Question: I am trying to roll up 19 lines of code into a single for loop, but I am feeling a bit stumped. The reason I ask, is because I want the grid to be other sizes instead of 5.
In 'Main::drawHexGridAdvanced()', I am trying to deduce the similarities between each line as opposed to 'Main::drawHexGridBasic()' where I am hard-coding values.
I am not sure how to determine the start of the 'x' for each column in each row, because the pattern for 'n == 5' is '0, -1 -2 -2 -2' after that each consecutive column is just incremented except when the loop reaches the halfway point...
## Information and Understanding
'''
'n' must be odd
n | columns-per row sequence
--+-------------------------
3 | 2 3 2
5 | 3 4 5 4 3
7 | 4 5 6 7 6 5 4
9 | 5 6 7 8 9 8 7 6 5
'''
'''
int[] columns(int n) {
int[] columns = new int[n];
int h = (int) java.lang.Math.floor(n / 2);
for (int i = 0; i < n; i++) {
columns[i] = n - java.lang.Math.abs(i - h);
}
return columns;
}
// Prints [5, 6, 7, 8, 9, 8, 7, 6, 5]
System.out.println(java.util.Arrays.toString(columns(n)));
'''
Python looks so much more elegant:
'''
def hex(n):
for x in [(n-abs(x-int(n/2))) for x in range(n)]:
for y in range(n-x):
print(' ', end=''),
for y in range(x):
print(' * ', end=''),
print('')
# * * *
# * * * *
# * * * * *
# * * * *
# * * *
'''
Here is my expected output:

'''
package Foo.Bar.Hexagon;
import java.awt.BasicStroke;
import java.awt.Color;
import java.awt.Dimension;
import java.awt.Font;
import java.awt.FontMetrics;
import java.awt.Graphics;
import java.awt.Graphics2D;
import java.awt.Stroke;
import javax.swing.JFrame;
import javax.swing.JPanel;
public class Main extends JPanel {
private static final long serialVersionUID = 1L;
private final int WIDTH = 1200;
private final int HEIGHT = 800;
private final int W2 = WIDTH / 2;
private final int H2 = HEIGHT / 2;
private Font font = new Font("Arial", Font.BOLD, 24);
FontMetrics metrics;
public Main() {
setPreferredSize(new Dimension(WIDTH, HEIGHT));
}
@Override
public void paintComponent(Graphics g) {
Graphics2D g2d = (Graphics2D) g;
g2d.setStroke(new BasicStroke(4.0f, BasicStroke.CAP_SQUARE, BasicStroke.JOIN_MITER));
g2d.setFont(font);
metrics = g.getFontMetrics();
drawCircle(g2d, W2, H2, 660, true, true, 0x4488FF, 0);
drawHexGridAdvanced(g2d, 5, 60);
}
private void drawHexGridAdvanced(Graphics g, int n, int r) {
double ang30 = Math.toRadians(30);
double xOff = Math.cos(ang30) * r;
double yOff = Math.sin(ang30) * r;
int h = n / 2;
int cols = 0;
int row = 0;
int col = 0;
cols = 3;
row = 0; col = 0;
drawHex(g, +0, -h + row, (int) (W2 + xOff * (-cols + (col * 2 + 1))), (int) (H2 - yOff * (n - cols) * 3), r);
row = 0; col = 1;
drawHex(g, +1, -h + row, (int) (W2 + xOff * (-cols + (col * 2 + 1))), (int) (H2 - yOff * (n - cols) * 3), r);
row = 0; col = 2;
drawHex(g, +2, -h + row, (int) (W2 + xOff * (-cols + (col * 2 + 1))), (int) (H2 - yOff * (n - cols) * 3), r);
cols = 4;
row = 1; col = 0;
drawHex(g, -1, -h + row, (int) (W2 + xOff * (-cols + (col * 2 + 1))), (int) (H2 - yOff * (n - cols) * 3), r);
row = 1; col = 1;
drawHex(g, +0, -h + row, (int) (W2 + xOff * (-cols + (col * 2 + 1))), (int) (H2 - yOff * (n - cols) * 3), r);
row = 1; col = 2;
drawHex(g, +1, -h + row, (int) (W2 + xOff * (-cols + (col * 2 + 1))), (int) (H2 - yOff * (n - cols) * 3), r);
row = 1; col = 3;
drawHex(g, +2, -h + row, (int) (W2 + xOff * (-cols + (col * 2 + 1))), (int) (H2 - yOff * (n - cols) * 3), r);
cols = 5;
row = 2; col = 0;
drawHex(g, -2, -h + row, (int) (W2 + xOff * (-cols + (col * 2 + 1))), (int) (H2 + yOff * (n - cols) * 3), r);
row = 2; col = 1;
drawHex(g, -1, -h + row, (int) (W2 + xOff * (-cols + (col * 2 + 1))), (int) (H2 + yOff * (n - cols) * 3), r);
row = 2; col = 2;
drawHex(g, +0, -h + row, (int) (W2 + xOff * (-cols + (col * 2 + 1))), (int) (H2 + yOff * (n - cols) * 3), r);
row = 2; col = 3;
drawHex(g, +1, -h + row, (int) (W2 + xOff * (-cols + (col * 2 + 1))), (int) (H2 + yOff * (n - cols) * 3), r);
row = 2; col = 4;
drawHex(g, +2, -h + row, (int) (W2 + xOff * (-cols + (col * 2 + 1))), (int) (H2 + yOff * (n - cols) * 3), r);
cols = 4;
row = 3; col = 0;
drawHex(g, -2, -h + row, (int) (W2 + xOff * (-cols + (col * 2 + 1))), (int) (H2 + yOff * (n - cols) * 3), r);
row = 3; col = 1;
drawHex(g, -1, -h + row, (int) (W2 + xOff * (-cols + (col * 2 + 1))), (int) (H2 + yOff * (n - cols) * 3), r);
row = 3; col = 2;
drawHex(g, +0, -h + row, (int) (W2 + xOff * (-cols + (col * 2 + 1))), (int) (H2 + yOff * (n - cols) * 3), r);
row = 3; col = 3;
drawHex(g, +1, -h + row, (int) (W2 + xOff * (-cols + (col * 2 + 1))), (int) (H2 + yOff * (n - cols) * 3), r);
cols = 3;
row = 4; col = 0;
drawHex(g, -2, -h + row, (int) (W2 + xOff * (-cols + (col * 2 + 1))), (int) (H2 + yOff * (n - cols) * 3), r);
row = 4; col = 1;
drawHex(g, -1, -h + row, (int) (W2 + xOff * (-cols + (col * 2 + 1))), (int) (H2 + yOff * (n - cols) * 3), r);
row = 4; col = 2;
drawHex(g, +0, -h + row, (int) (W2 + xOff * (-cols + (col * 2 + 1))), (int) (H2 + yOff * (n - cols) * 3), r);
}
private void drawHexGridBasic(Graphics g, int n, int r) {
double ang30 = Math.toRadians(30);
double xOff = Math.cos(ang30) * r;
double yOff = Math.sin(ang30) * r;
int h = n / 2;
drawHex(g, +0, -2, W2 - (int) (xOff * 2), H2 - (int) (yOff * 6), r);
drawHex(g, +1, -2, W2 - (int) (xOff * 0), H2 - (int) (yOff * 6), r);
drawHex(g, +2, -2, W2 + (int) (xOff * 2), H2 - (int) (yOff * 6), r);
drawHex(g, -1, -1, W2 - (int) (xOff * 3), H2 - (int) (yOff * 3), r);
drawHex(g, +0, -1, W2 - (int) (xOff * 1), H2 - (int) (yOff * 3), r);
drawHex(g, +1, -1, W2 + (int) (xOff * 1), H2 - (int) (yOff * 3), r);
drawHex(g, +2, -1, W2 + (int) (xOff * 3), H2 - (int) (yOff * 3), r);
drawHex(g, -2, +0, W2 - (int) (xOff * 4), H2 - (int) (yOff * 0), r);
drawHex(g, -1, +0, W2 - (int) (xOff * 2), H2 - (int) (yOff * 0), r);
drawHex(g, +0, +0, W2 - (int) (xOff * 0), H2 - (int) (yOff * 0), r);
drawHex(g, +1, +0, W2 + (int) (xOff * 2), H2 - (int) (yOff * 0), r);
drawHex(g, +2, +0, W2 + (int) (xOff * 4), H2 - (int) (yOff * 0), r);
drawHex(g, -2, +1, W2 - (int) (xOff * 3), H2 + (int) (yOff * 3), r);
drawHex(g, -1, +1, W2 - (int) (xOff * 1), H2 + (int) (yOff * 3), r);
drawHex(g, +0, +1, W2 + (int) (xOff * 1), H2 + (int) (yOff * 3), r);
drawHex(g, +1, +1, W2 + (int) (xOff * 3), H2 + (int) (yOff * 3), r);
drawHex(g, -2, +2, W2 - (int) (xOff * 2), H2 + (int) (yOff * 6), r);
drawHex(g, -1, +2, W2 - (int) (xOff * 0), H2 + (int) (yOff * 6), r);
drawHex(g, +0, +2, W2 + (int) (xOff * 2), H2 + (int) (yOff * 6), r);
}
private void drawHex(Graphics g, int posX, int posY, int x, int y, int r) {
Hexagon hex = new Hexagon(x, y, r);
String text = String.format("%s : %s", coord(posX), coord(posY));
int w = metrics.stringWidth(text);
int h = metrics.getHeight();
g.setColor(new Color(0x008844));
g.fillPolygon(hex);
g.setColor(new Color(0xFFDD88));
g.drawPolygon(hex);
g.setColor(new Color(0xFFFFFF));
g.drawString(text, x - w/2, y + h/2);
}
private String coord(int value) {
return (value > 0 ? "+" : "") + Integer.toString(value);
}
public void drawCircle(Graphics2D g, int x, int y, int diameter,
boolean centered, boolean filled, int colorValue, int lineThickness) {
drawOval(g, x, y, diameter, diameter, centered, filled, colorValue, lineThickness);
}
public void drawOval(Graphics2D g, int x, int y, int width, int height,
boolean centered, boolean filled, int colorValue, int lineThickness) {
// Store before changing.
Stroke tmpS = g.getStroke();
Color tmpC = g.getColor();
g.setColor(new Color(colorValue));
g.setStroke(new BasicStroke(lineThickness, BasicStroke.CAP_ROUND,
BasicStroke.JOIN_ROUND));
int x2 = centered ? x - (width / 2) : x;
int y2 = centered ? y - (height / 2) : y;
if (filled)
g.fillOval(x2, y2, width, height);
else
g.drawOval(x2, y2, width, height);
// Set values to previous when done.
g.setColor(tmpC);
g.setStroke(tmpS);
}
public static void main(String[] args) {
JFrame f = new JFrame();
Main p = new Main();
f.setContentPane(p);
f.setDefaultCloseOperation(JFrame.EXIT_ON_CLOSE);
f.pack();
f.setLocationRelativeTo(null);
f.setVisible(true);
}
}
'''
'''
package Foo.Bar.Hexagon;
import java.awt.BasicStroke;
import java.awt.Color;
import java.awt.Graphics2D;
import java.awt.Point;
import java.awt.Polygon;
import java.awt.Stroke;
public class Hexagon extends Polygon {
private static final long serialVersionUID = 1L;
public static final int SIDES = 6;
private Point[] points = new Point[SIDES];
private Point center = new Point(0, 0);
private int radius;
private int rotation = 90;
public Hexagon(Point center, int radius) {
npoints = SIDES;
xpoints = new int[SIDES];
ypoints = new int[SIDES];
this.center = center;
this.radius = radius;
updatePoints();
}
public Hexagon(int x, int y, int radius) {
this(new Point(x, y), radius);
}
public int getRadius() {
return radius;
}
public void setRadius(int radius) {
this.radius = radius;
updatePoints();
}
public int getRotation() {
return rotation;
}
public void setRotation(int rotation) {
this.rotation = rotation;
updatePoints();
}
public void setCenter(Point center) {
this.center = center;
updatePoints();
}
public void setCenter(int x, int y) {
setCenter(new Point(x, y));
}
private double findAngle(double fraction) {
return fraction * Math.PI * 2 + Math.toRadians((rotation + 180) % 360);
}
private Point findPoint(double angle) {
int x = (int) (center.x + Math.cos(angle) * radius);
int y = (int) (center.y + Math.sin(angle) * radius);
return new Point(x, y);
}
protected void updatePoints() {
for (int p = 0; p < SIDES; p++) {
double angle = findAngle((double) p / SIDES);
Point point = findPoint(angle);
xpoints[p] = point.x;
ypoints[p] = point.y;
points[p] = point;
System.out.printf("%d. (%d, %d)
", p, point.x, point.y);
}
}
public void drawPolygon(Graphics2D g, int x, int y, int lineThickness, int colorValue, boolean filled) {
// Store before changing.
Stroke tmpS = g.getStroke();
Color tmpC = g.getColor();
g.setColor(new Color(colorValue));
g.setStroke(new BasicStroke(lineThickness, BasicStroke.CAP_SQUARE, BasicStroke.JOIN_MITER));
if (filled)
g.fillPolygon(xpoints, ypoints, npoints);
else
g.drawPolygon(xpoints, ypoints, npoints);
// Set values to previous when done.
g.setColor(tmpC);
g.setStroke(tmpS);
}
}
'''
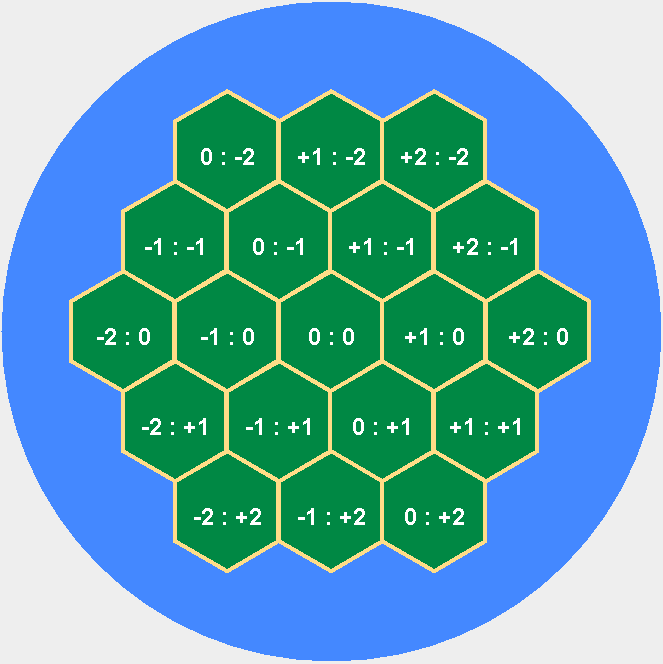
Answer: I have figured it out, thanks for the feedback <URL>.
I noticed that the y-offset was incorrect for 'n - cols' and should be 'row - half' instead.
Below is the most comprehensive and compact code I could obtain. Although it is preferred to enter an odd integer for the size, you could enter a positive value. I also added a padding to the offset.
This if-conditional still troubles me: 'int xLbl = row < half ? col - row : col - half;'
'''
private void drawHexGridLoop(Graphics g, Point origin, int size, int radius, int padding) {
double ang30 = Math.toRadians(30);
double xOff = Math.cos(ang30) * (radius + padding);
double yOff = Math.sin(ang30) * (radius + padding);
int half = size / 2;
for (int row = 0; row < size; row++) {
int cols = size - java.lang.Math.abs(row - half);
for (int col = 0; col < cols; col++) {
int xLbl = row < half ? col - row : col - half;
int yLbl = row - half;
int x = (int) (origin.x + xOff * (col * 2 + 1 - cols));
int y = (int) (origin.y + yOff * (row - half) * 3);
drawHex(g, xLbl, yLbl, x, y, radius);
}
}
}
'''

'''
import java.awt.*;
import javax.swing.*;
public class Main extends JPanel {
private static final long serialVersionUID = 1L;
private final int WIDTH = 1200;
private final int HEIGHT = 800;
private Font font = new Font("Arial", Font.BOLD, 18);
FontMetrics metrics;
public Main() {
setPreferredSize(new Dimension(WIDTH, HEIGHT));
}
@Override
public void paintComponent(Graphics g) {
Graphics2D g2d = (Graphics2D) g;
Point origin = new Point(WIDTH / 2, HEIGHT / 2);
g2d.setStroke(new BasicStroke(4.0f, BasicStroke.CAP_SQUARE, BasicStroke.JOIN_MITER));
g2d.setFont(font);
metrics = g.getFontMetrics();
drawCircle(g2d, origin, 380, true, true, 0x4488FF, 0);
drawHexGridLoop(g2d, origin, 7, 50, 8);
}
private void drawHexGridLoop(Graphics g, Point origin, int size, int radius, int padding) {
double ang30 = Math.toRadians(30);
double xOff = Math.cos(ang30) * (radius + padding);
double yOff = Math.sin(ang30) * (radius + padding);
int half = size / 2;
for (int row = 0; row < size; row++) {
int cols = size - java.lang.Math.abs(row - half);
for (int col = 0; col < cols; col++) {
int xLbl = row < half ? col - row : col - half;
int yLbl = row - half;
int x = (int) (origin.x + xOff * (col * 2 + 1 - cols));
int y = (int) (origin.y + yOff * (row - half) * 3);
drawHex(g, xLbl, yLbl, x, y, radius);
}
}
}
private void drawHex(Graphics g, int posX, int posY, int x, int y, int r) {
Graphics2D g2d = (Graphics2D) g;
Hexagon hex = new Hexagon(x, y, r);
String text = String.format("%s : %s", coord(posX), coord(posY));
int w = metrics.stringWidth(text);
int h = metrics.getHeight();
hex.draw(g2d, x, y, 0, 0x008844, true);
hex.draw(g2d, x, y, 4, 0xFFDD88, false);
g.setColor(new Color(0xFFFFFF));
g.drawString(text, x - w/2, y + h/2);
}
private String coord(int value) {
return (value > 0 ? "+" : "") + Integer.toString(value);
}
public void drawCircle(Graphics2D g, Point origin, int radius,
boolean centered, boolean filled, int colorValue, int lineThickness) {
// Store before changing.
Stroke tmpS = g.getStroke();
Color tmpC = g.getColor();
g.setColor(new Color(colorValue));
g.setStroke(new BasicStroke(lineThickness, BasicStroke.CAP_ROUND,
BasicStroke.JOIN_ROUND));
int diameter = radius * 2;
int x2 = centered ? origin.x - radius : origin.x;
int y2 = centered ? origin.y - radius : origin.y;
if (filled)
g.fillOval(x2, y2, diameter, diameter);
else
g.drawOval(x2, y2, diameter, diameter);
// Set values to previous when done.
g.setColor(tmpC);
g.setStroke(tmpS);
}
public static void main(String[] args) {
JFrame f = new JFrame();
Main p = new Main();
f.setContentPane(p);
f.setDefaultCloseOperation(JFrame.EXIT_ON_CLOSE);
f.pack();
f.setLocationRelativeTo(null);
f.setVisible(true);
}
}
'''
'''
import java.awt.*;
public class Hexagon extends Polygon {
private static final long serialVersionUID = 1L;
public static final int SIDES = 6;
private Point[] points = new Point[SIDES];
private Point center = new Point(0, 0);
private int radius;
private int rotation = 90;
public Hexagon(Point center, int radius) {
npoints = SIDES;
xpoints = new int[SIDES];
ypoints = new int[SIDES];
this.center = center;
this.radius = radius;
updatePoints();
}
public Hexagon(int x, int y, int radius) {
this(new Point(x, y), radius);
}
public int getRadius() {
return radius;
}
public void setRadius(int radius) {
this.radius = radius;
updatePoints();
}
public int getRotation() {
return rotation;
}
public void setRotation(int rotation) {
this.rotation = rotation;
updatePoints();
}
public void setCenter(Point center) {
this.center = center;
updatePoints();
}
public void setCenter(int x, int y) {
setCenter(new Point(x, y));
}
private double findAngle(double fraction) {
return fraction * Math.PI * 2 + Math.toRadians((rotation + 180) % 360);
}
private Point findPoint(double angle) {
int x = (int) (center.x + Math.cos(angle) * radius);
int y = (int) (center.y + Math.sin(angle) * radius);
return new Point(x, y);
}
protected void updatePoints() {
for (int p = 0; p < SIDES; p++) {
double angle = findAngle((double) p / SIDES);
Point point = findPoint(angle);
xpoints[p] = point.x;
ypoints[p] = point.y;
points[p] = point;
}
}
public void draw(Graphics2D g, int x, int y, int lineThickness, int colorValue, boolean filled) {
// Store before changing.
Stroke tmpS = g.getStroke();
Color tmpC = g.getColor();
g.setColor(new Color(colorValue));
g.setStroke(new BasicStroke(lineThickness, BasicStroke.CAP_SQUARE, BasicStroke.JOIN_MITER));
if (filled)
g.fillPolygon(xpoints, ypoints, npoints);
else
g.drawPolygon(xpoints, ypoints, npoints);
// Set values to previous when done.
g.setColor(tmpC);
g.setStroke(tmpS);
}
}
'''